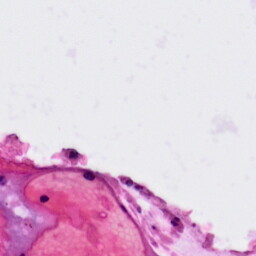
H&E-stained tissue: Colon